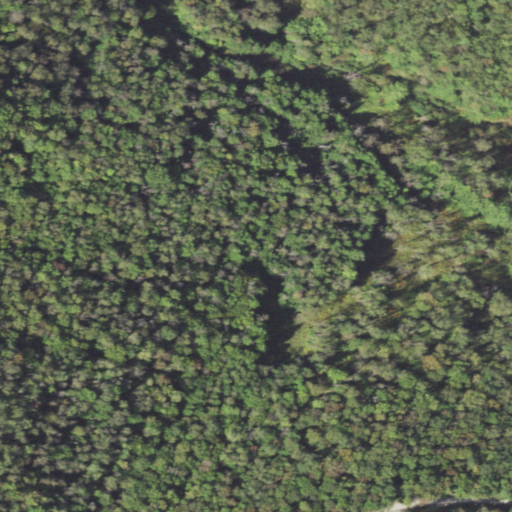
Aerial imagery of valley in Pennsylvania named Howes Hollow containing mixed forest, evergreen forest, deciduous forest, woody wetlands, open development, and low intensity development